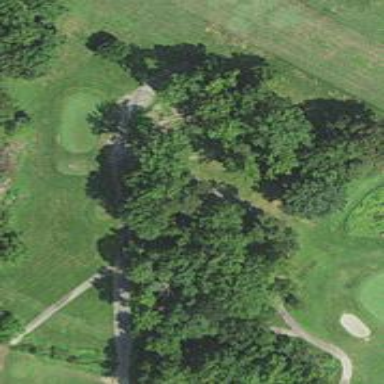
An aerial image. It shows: Path for both roads and golfers.